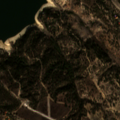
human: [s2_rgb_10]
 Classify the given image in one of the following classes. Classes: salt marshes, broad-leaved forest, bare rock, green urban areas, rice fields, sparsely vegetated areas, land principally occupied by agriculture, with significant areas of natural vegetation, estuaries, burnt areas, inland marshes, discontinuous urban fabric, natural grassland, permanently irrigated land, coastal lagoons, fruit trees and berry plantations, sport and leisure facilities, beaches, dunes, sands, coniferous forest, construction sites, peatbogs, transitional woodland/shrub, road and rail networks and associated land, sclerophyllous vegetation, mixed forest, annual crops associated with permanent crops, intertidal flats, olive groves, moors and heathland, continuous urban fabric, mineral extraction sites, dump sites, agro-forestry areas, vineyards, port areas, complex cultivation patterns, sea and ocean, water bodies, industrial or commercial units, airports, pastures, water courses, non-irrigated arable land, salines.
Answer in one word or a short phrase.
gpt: olive groves, agro-forestry areas, broad-leaved forest, water bodies